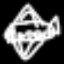
Label: airplane